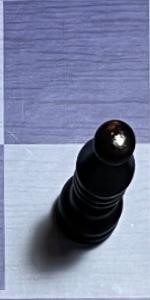
Label: Bishop_Black